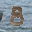
Label: 8